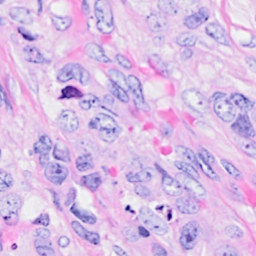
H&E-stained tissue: Breast